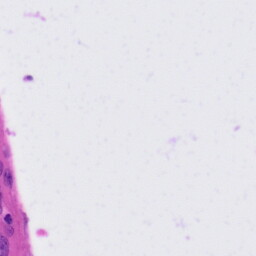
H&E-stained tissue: Tonsil